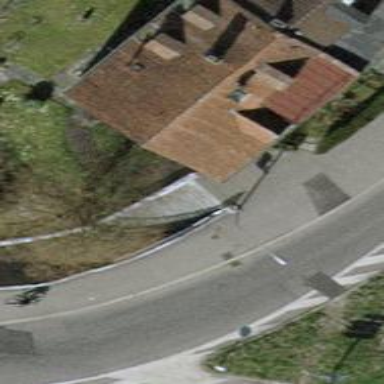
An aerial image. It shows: Flight of flagstone steps as road.